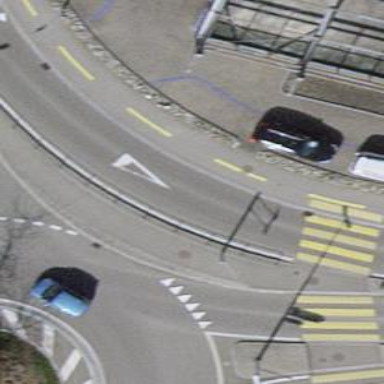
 with separate sidewalk on the right side and dedicated cycle track."